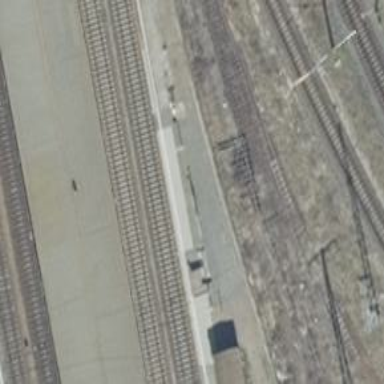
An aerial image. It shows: Stop position for public transport at railway stop.